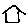
Label: house